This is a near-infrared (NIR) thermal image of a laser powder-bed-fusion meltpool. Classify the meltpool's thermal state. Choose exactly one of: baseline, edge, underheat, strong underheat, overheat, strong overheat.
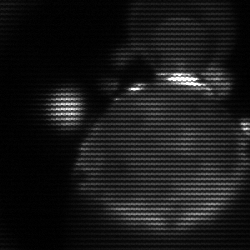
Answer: edge